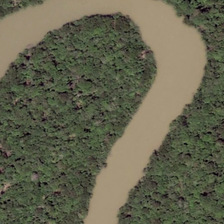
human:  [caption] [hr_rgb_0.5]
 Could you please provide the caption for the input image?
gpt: the river bend takes on a c shaped look in the rainforest .

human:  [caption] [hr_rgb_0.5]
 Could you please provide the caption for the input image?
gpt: the u shaped brown river passes by this dense forest .

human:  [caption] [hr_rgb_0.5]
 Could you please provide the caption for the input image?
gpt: the dark yellow saddle shaped river sourround the area covered by dense trees .

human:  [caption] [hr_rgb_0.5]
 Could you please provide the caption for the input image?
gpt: the dark yellow saddle shaped river sourround the area covered by dense trees .

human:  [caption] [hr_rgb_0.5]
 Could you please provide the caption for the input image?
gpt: many green trees are in two sides of a curved yellow river .